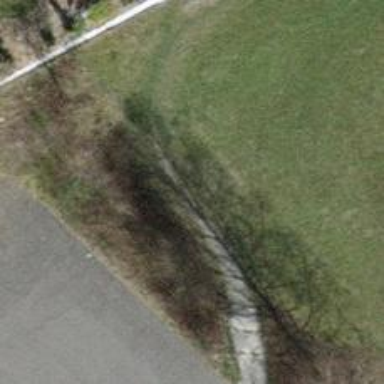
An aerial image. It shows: Footway with surface of fine gravel.